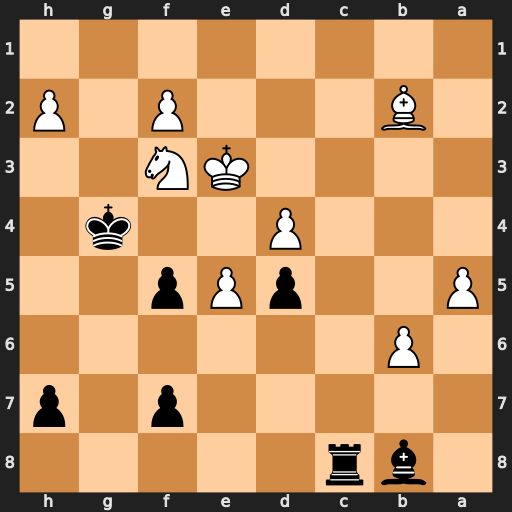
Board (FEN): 1br5/5p1p/1P6/P2pPp2/3P2k1/4KN2/1B3P1P/8
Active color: b
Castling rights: -
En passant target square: -
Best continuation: f4+ Ke2 Rc2+ Kd3 Rxb2